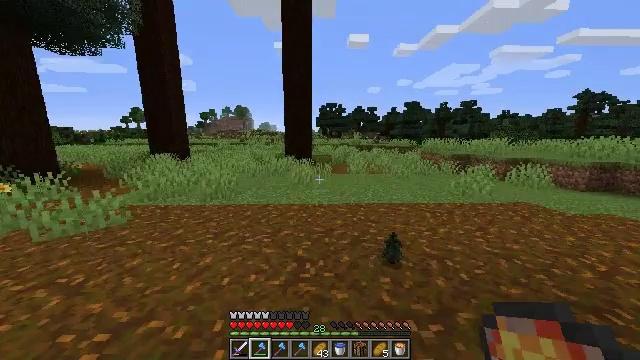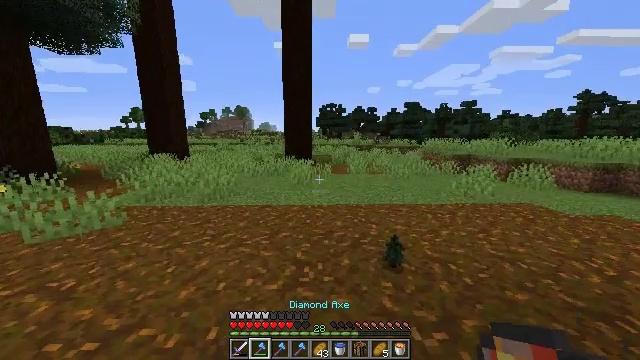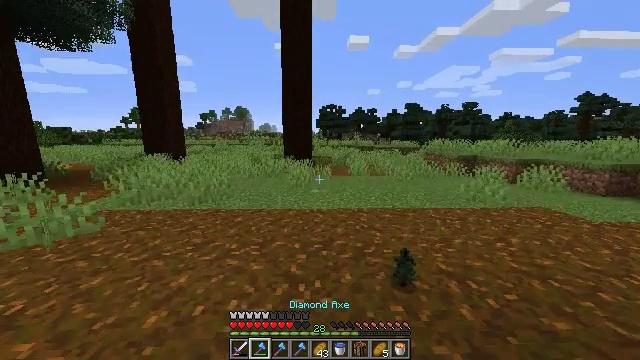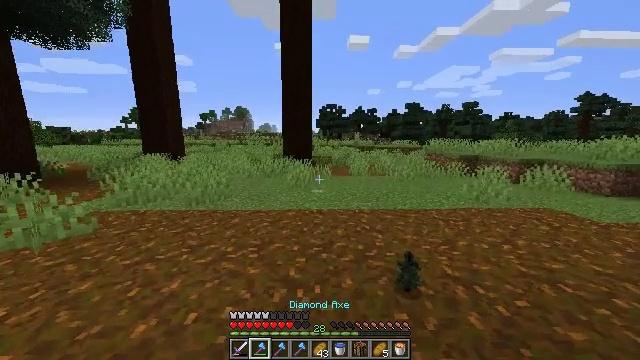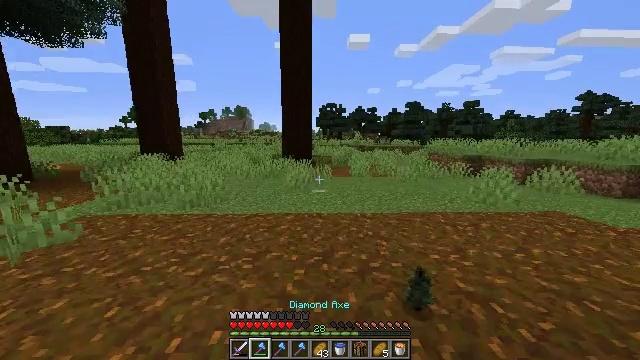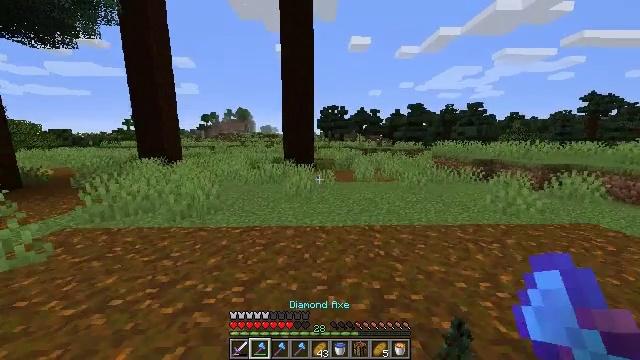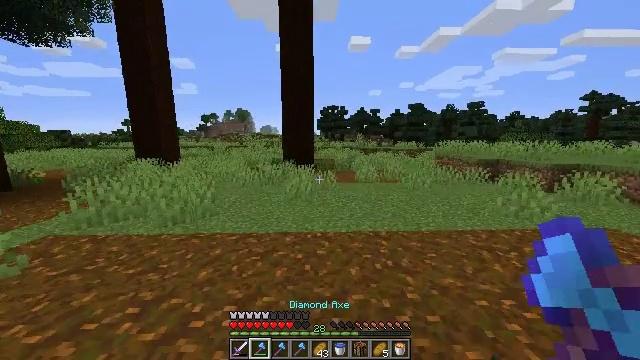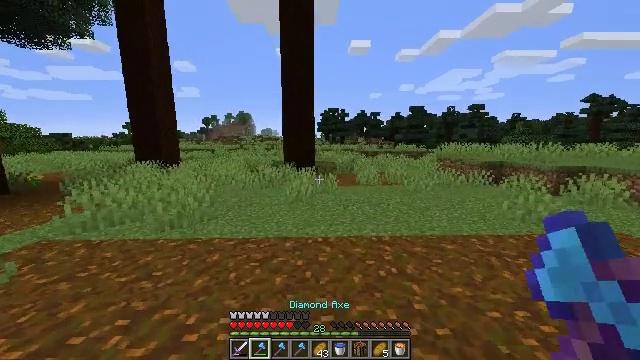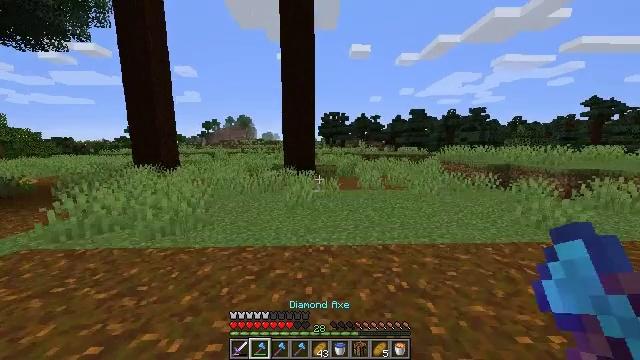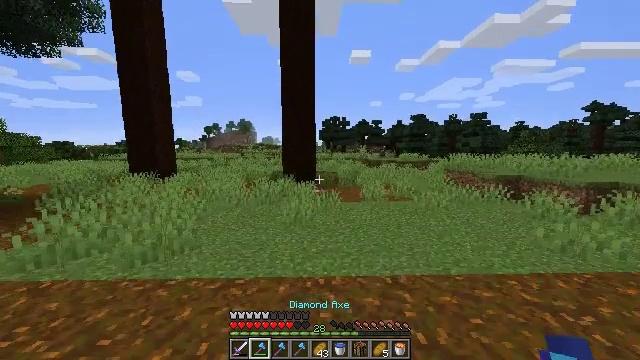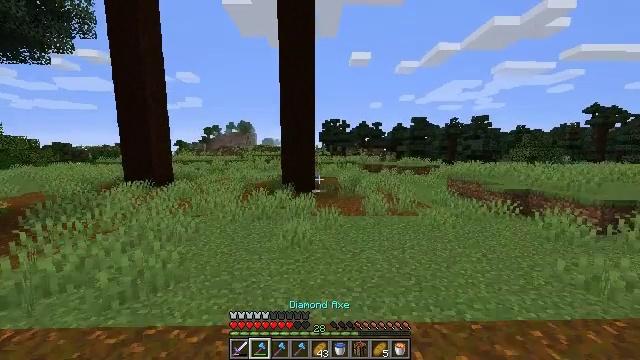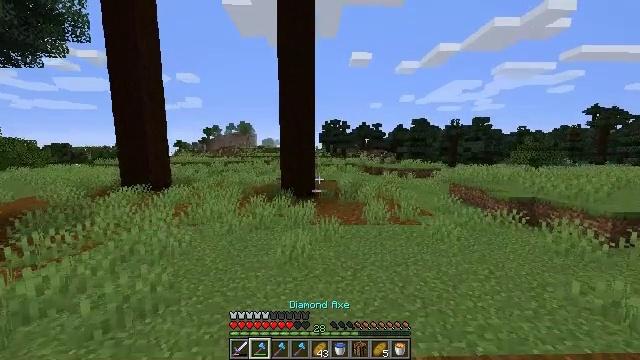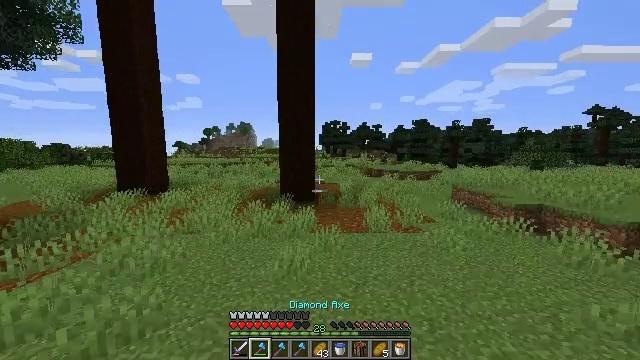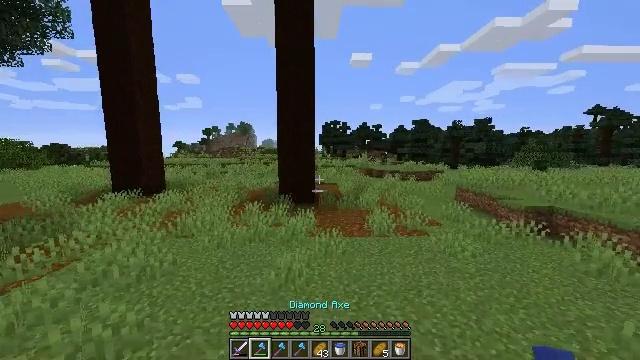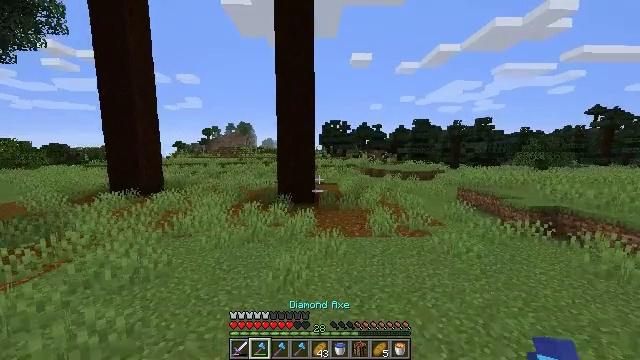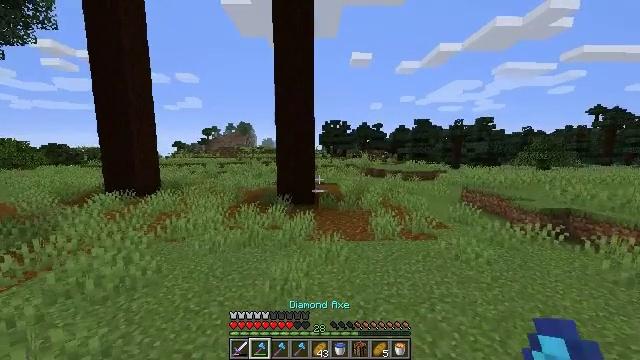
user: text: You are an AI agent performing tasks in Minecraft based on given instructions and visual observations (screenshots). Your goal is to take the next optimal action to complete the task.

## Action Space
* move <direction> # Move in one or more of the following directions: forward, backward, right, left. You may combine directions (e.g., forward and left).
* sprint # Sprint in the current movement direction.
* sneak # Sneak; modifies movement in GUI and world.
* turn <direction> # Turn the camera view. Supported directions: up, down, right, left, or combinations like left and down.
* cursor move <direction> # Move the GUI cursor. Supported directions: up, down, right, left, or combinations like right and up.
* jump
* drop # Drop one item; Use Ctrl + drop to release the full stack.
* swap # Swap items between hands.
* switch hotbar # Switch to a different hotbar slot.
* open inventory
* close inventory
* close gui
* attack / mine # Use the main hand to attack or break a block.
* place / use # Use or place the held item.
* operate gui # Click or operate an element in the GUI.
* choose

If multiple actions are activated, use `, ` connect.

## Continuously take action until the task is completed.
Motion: motion action
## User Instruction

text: Collect spruce log for building materials.
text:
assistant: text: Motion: move forward, switch to hotbar 2
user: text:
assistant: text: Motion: move forward
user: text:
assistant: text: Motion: move forward
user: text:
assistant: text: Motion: move forward
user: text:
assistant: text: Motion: move forward
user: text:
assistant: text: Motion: move forward
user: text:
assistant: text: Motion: move forward
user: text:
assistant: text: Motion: move forward
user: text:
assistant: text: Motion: move forward, turn up, jump
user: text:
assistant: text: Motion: move forward, jump
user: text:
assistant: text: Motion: move forward, jump
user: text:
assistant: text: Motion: move forward, sneak, jump
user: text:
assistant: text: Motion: move forward, sneak, jump
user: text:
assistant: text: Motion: move forward, sprint, jump
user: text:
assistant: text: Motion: move forward, sprint, jump
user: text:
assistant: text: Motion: move forward, sprint, jump
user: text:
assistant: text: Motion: move forward, sprint, turn left and up, jump
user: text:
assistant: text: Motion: move forward, sprint, jump
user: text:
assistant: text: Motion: move forward, sprint, jump
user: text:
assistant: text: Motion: move forward, sprint, turn left and down, jump
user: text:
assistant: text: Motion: move forward, sprint, turn left and down, jump
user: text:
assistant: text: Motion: move forward, sprint, jump
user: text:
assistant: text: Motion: move forward, sprint, jump
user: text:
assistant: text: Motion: move forward, sprint, jump, close inventory
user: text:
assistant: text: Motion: move forward, jump, close inventory
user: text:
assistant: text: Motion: close inventory
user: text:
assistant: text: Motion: open gui
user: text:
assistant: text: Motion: no_op
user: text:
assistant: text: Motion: no_op
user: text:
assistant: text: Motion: no_op